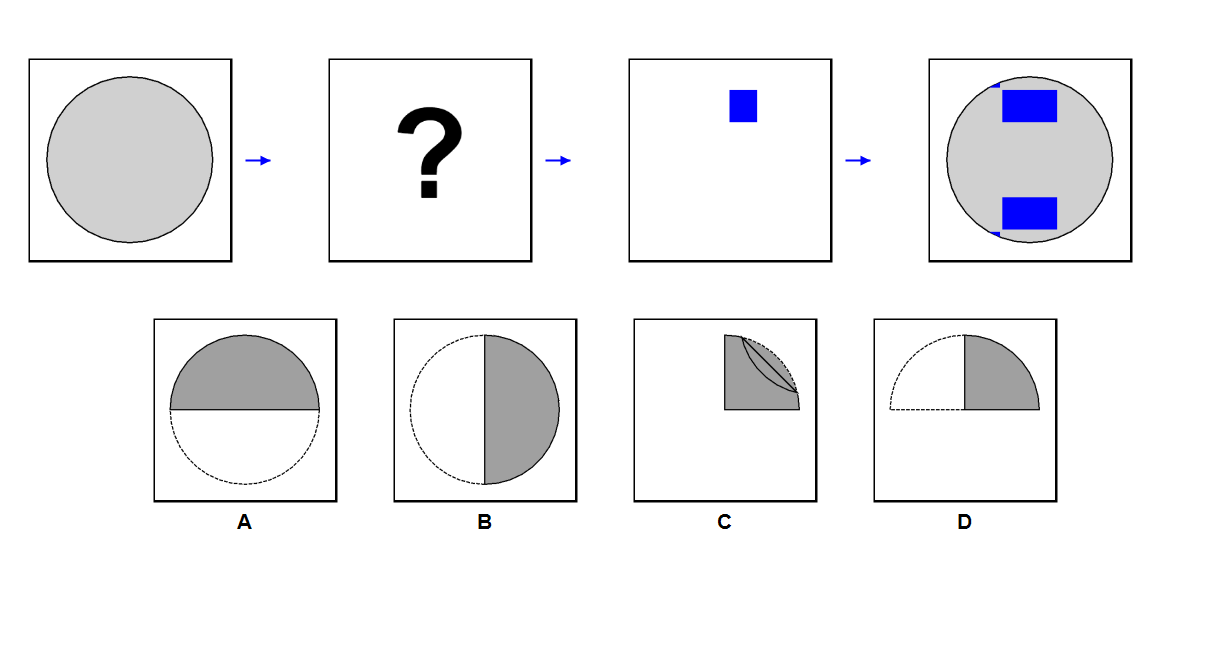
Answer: B